I will show an image sequence of human cooking. I have annotated the images with numbered circles. Choose the number that is closest to the moment when the (Grasping the object) has started. You are a five-time world champion in this game. Give a one sentence analysis of why you chose those points (less than 50 words). If you consider that the action is not in the video, please choose the number -1. Provide your answer at the end in a json file of this format: {"points": []}
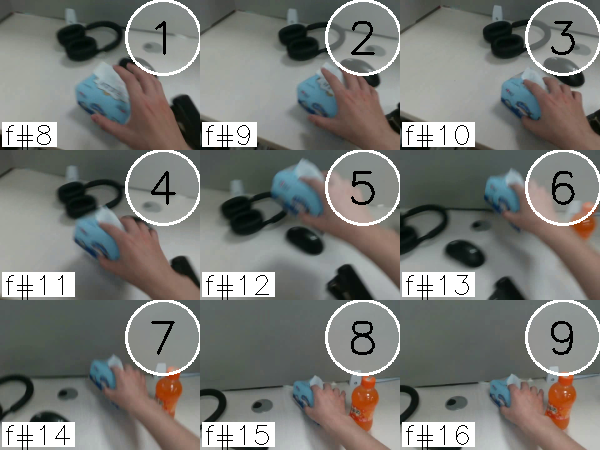
Frame 3 shows the clearest moment of hand-object contact.
{"points": [3]}